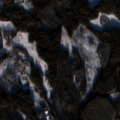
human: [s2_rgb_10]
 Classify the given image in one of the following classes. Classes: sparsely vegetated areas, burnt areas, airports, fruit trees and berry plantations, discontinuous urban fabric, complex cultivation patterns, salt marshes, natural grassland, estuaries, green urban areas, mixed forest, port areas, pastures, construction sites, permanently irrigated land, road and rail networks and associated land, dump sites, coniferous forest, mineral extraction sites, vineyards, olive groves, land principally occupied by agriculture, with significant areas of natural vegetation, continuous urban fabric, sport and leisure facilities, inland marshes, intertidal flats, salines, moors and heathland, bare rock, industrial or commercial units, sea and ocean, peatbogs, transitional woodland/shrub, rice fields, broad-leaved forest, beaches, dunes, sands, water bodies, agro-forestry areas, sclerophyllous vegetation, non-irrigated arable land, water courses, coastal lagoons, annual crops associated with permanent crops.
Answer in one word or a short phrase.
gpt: land principally occupied by agriculture, with significant areas of natural vegetation, coniferous forest, mixed forest, transitional woodland/shrub